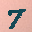
Label: 7